Question: I am trying to setup an example project that uses Jake Wharton's <URL>. I do not necessarily need Fragments. Here is the simple class I created.
'''
package com.example.actionbarsherlock;
import android.os.Bundle;
import com.actionbarsherlock.app.SherlockMapActivity;
public class MainActivity extends SherlockMapActivity {
@Override
public void onCreate(Bundle savedInstanceState) {
super.onCreate(savedInstanceState);
setContentView(R.layout.activity_main);
}
@Override
protected boolean isRouteDisplayed() {
return false;
}
}
'''
Although I tried to follow the exact descriptions I end up with a 'ClassNotFoundException' when I launch the application. Here is the stacktrace.
'''
Unable to resolve superclass of Lcom/actionbarsherlock/app/SherlockMapActivity; (729)
Link of class 'Lcom/actionbarsherlock/app/SherlockMapActivity;' failed
Unable to resolve superclass of Lcom/example/actionbarsherlock/MainActivity; (533)
Link of class 'Lcom/example/actionbarsherlock/MainActivity;' failed
D/AndroidRuntime(408): Shutting down VM
threadid=3: thread exiting with uncaught exception (group=0x4001b188)
Uncaught handler: thread main exiting due to uncaught exception
java.lang.RuntimeException: Unable to instantiate activity
ComponentInfo{com.example.actionbarsherlock/com.example.actionbarsherlock.MainActivity}:
java.lang.ClassNotFoundException: com.example.actionbarsherlock.MainActivity
in loader dalvik.system.PathClassLoader@44e8ca40
at android.app.ActivityThread.performLaunchActivity(ActivityThread.java:2417)
at android.app.ActivityThread.handleLaunchActivity(ActivityThread.java:2512)
at android.app.ActivityThread.access$2200(ActivityThread.java:119)
at android.app.ActivityThread$H.handleMessage(ActivityThread.java:1863)
at android.os.Handler.dispatchMessage(Handler.java:99)
at android.os.Looper.loop(Looper.java:123)
at android.app.ActivityThread.main(ActivityThread.java:4363)
at java.lang.reflect.Method.invokeNative(Native Method)
at java.lang.reflect.Method.invoke(Method.java:521)
at com.android.internal.os.ZygoteInit$MethodAndArgsCaller.run(ZygoteInit.java:860)
at com.android.internal.os.ZygoteInit.main(ZygoteInit.java:618)
at dalvik.system.NativeStart.main(Native Method)
Caused by: java.lang.ClassNotFoundException: com.example.actionbarsherlock.MainActivity
in loader dalvik.system.PathClassLoader@44e8ca40
at dalvik.system.PathClassLoader.findClass(PathClassLoader.java:243)
at java.lang.ClassLoader.loadClass(ClassLoader.java:573)
at java.lang.ClassLoader.loadClass(ClassLoader.java:532)
at android.app.Instrumentation.newActivity(Instrumentation.java:1021)
at android.app.ActivityThread.performLaunchActivity(ActivityThread.java:2409)
... 11 more
threadid=7: reacting to signal 3
Unable to open stack trace file '/data/anr/traces.txt': Permission denied
'''
I tested the library before and created a subclass of 'SherlockActivity' which worked fine. While doing so, I noticed that the same 'ClassNotFoundException' occurs when I forget to configure the 'android:theme' setting in 'AndroidManifest.xml'. Here is the file for both ('SherlockActivity' and 'SherlockMapActivity') example projects, just in case:
'''
<manifest xmlns:android="http://schemas.android.com/apk/res/android"
package="com.example.actionbarsherlock"
android:versionCode="1"
android:versionName="1.0" >
<uses-sdk
android:minSdkVersion="7"
android:targetSdkVersion="15" />
<application
android:icon="@drawable/ic_launcher"
android:label="@string/app_name"
android:theme="@style/AppTheme" >
<activity
android:theme="@style/Theme.Sherlock"
android:name=".MainActivity"
android:label="@string/title_activity_main" >
<intent-filter>
<action android:name="android.intent.action.MAIN" />
<category android:name="android.intent.category.LAUNCHER" />
</intent-filter>
</activity>
</application>
</manifest>
'''
---
After adding the 'uses-library' setting as suggested by Raghav Sood and M Mohsin Naeem I run into the following message.
'''
Installation error: INSTALL_FAILED_MISSING_SHARED_LIBRARY
'''
Here is a screenshot of my projects' setup.

---
Maybe the '.classpath' file of my project helps ...
'''
<?xml version="1.0" encoding="UTF-8"?>
<classpath>
<classpathentry kind="src" path="src"/>
<classpathentry kind="src" path="gen"/>
<classpathentry kind="con" path="com.android.ide.eclipse.adt.ANDROID_FRAMEWORK"/>
<classpathentry kind="con" path="com.android.ide.eclipse.adt.LIBRARIES"/>
<classpathentry kind="lib" path="libs/actionbarsherlock-plugin-maps-4.1.0.jar"/>
<classpathentry kind="output" path="bin/classes"/>
</classpath>
'''
The '.classpath' file of the project looks exactly the same.
---
to the 'INSTALL_FAILED_MISSING_SHARED_LIBRARY' error message.
For some reasons Eclipse always started the emulator that was configured for API level 7 but . I could not manage to force it to pick the "map-enabled" emulator. After I deleted the "map-less" emulator the application launched successfully. Do you know how this can happen?
---
Finally, I got it running. Here are some experiences I like to share.
- <URL>
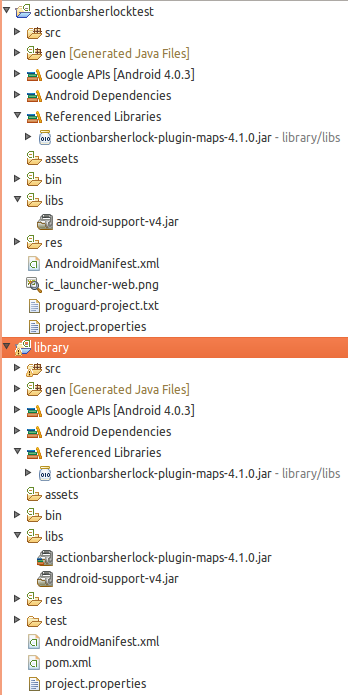
Answer: There are only three reasons you will ever get this error:
1. The class genuinely doesn't exist. If you are using code from an official example and getting this, make sure you have the latest build of the library
2. You have not added the jar to your build path. To fix this, right click on the jar in Eclipse, and do Build Path > Add to Build Path.
3. Your jar is not in the /libs folder. This happens when you have added the jar to the build path, but newer versions of ADT need it to be in /libs. Put it there and re-add it to the build path.
You should also add
'''
<uses-library android:name="com.google.android.maps" />
'''
To your manifest file.